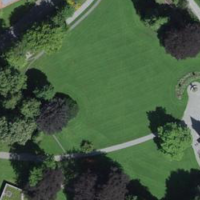
EUNIS habitat code: 53
Species observed at this site:
Allium ursinum
Veronica filiformis
Corvus corone
Crocus tommasinianus
Ilex aquifolium
Convallaria majalis
Leucojum vernum